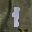
Label: 1